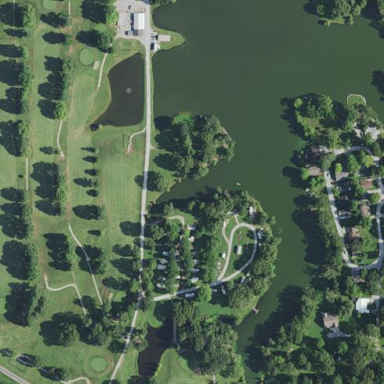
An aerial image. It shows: Water hazard on golf course.